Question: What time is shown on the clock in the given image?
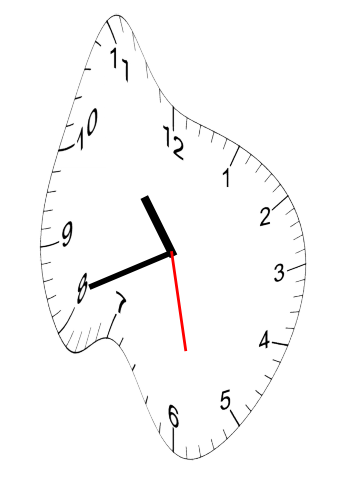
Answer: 10:41:28